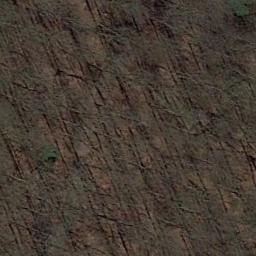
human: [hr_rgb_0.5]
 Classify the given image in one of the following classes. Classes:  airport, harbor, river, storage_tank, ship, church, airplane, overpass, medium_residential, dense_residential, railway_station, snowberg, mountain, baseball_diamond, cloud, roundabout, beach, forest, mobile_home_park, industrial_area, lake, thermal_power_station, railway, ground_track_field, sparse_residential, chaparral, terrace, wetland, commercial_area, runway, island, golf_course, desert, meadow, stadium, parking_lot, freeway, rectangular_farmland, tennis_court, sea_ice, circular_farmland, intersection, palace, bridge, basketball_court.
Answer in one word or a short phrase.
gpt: forest